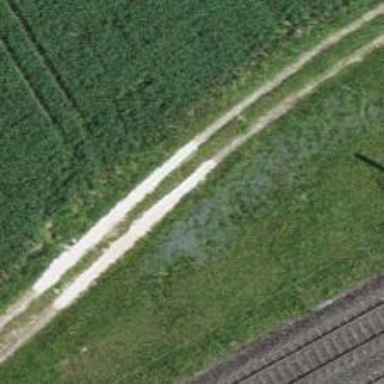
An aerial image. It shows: Compacted track with grade2 level.